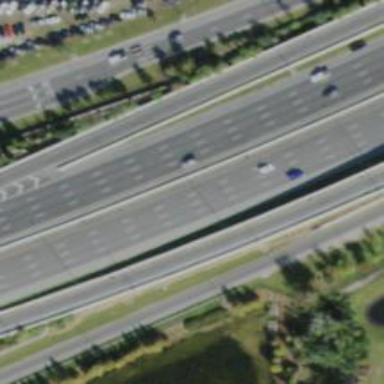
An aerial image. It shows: Asphalt motorway.